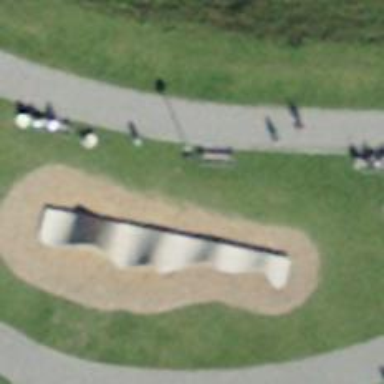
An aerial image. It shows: Bench for seating.